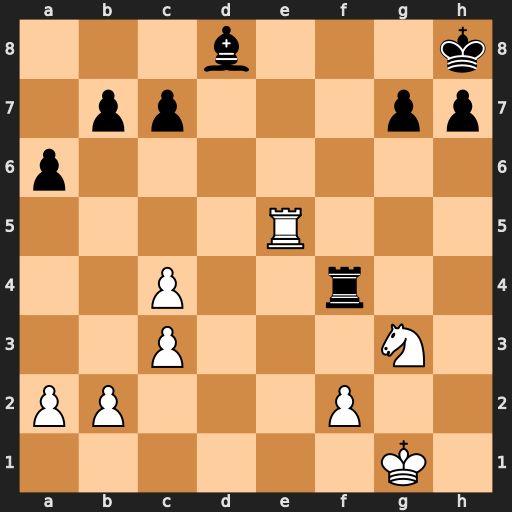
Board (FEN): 3b3k/1pp3pp/p7/4R3/2P2r2/2P3N1/PP3P2/6K1
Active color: w
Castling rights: -
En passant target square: -
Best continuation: Re8+ Rf8 Rxf8#